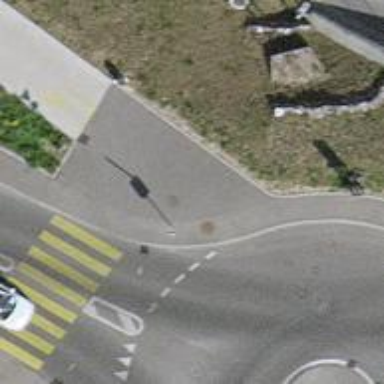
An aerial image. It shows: Asphalt cycleway.